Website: home-depot
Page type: order-tracking
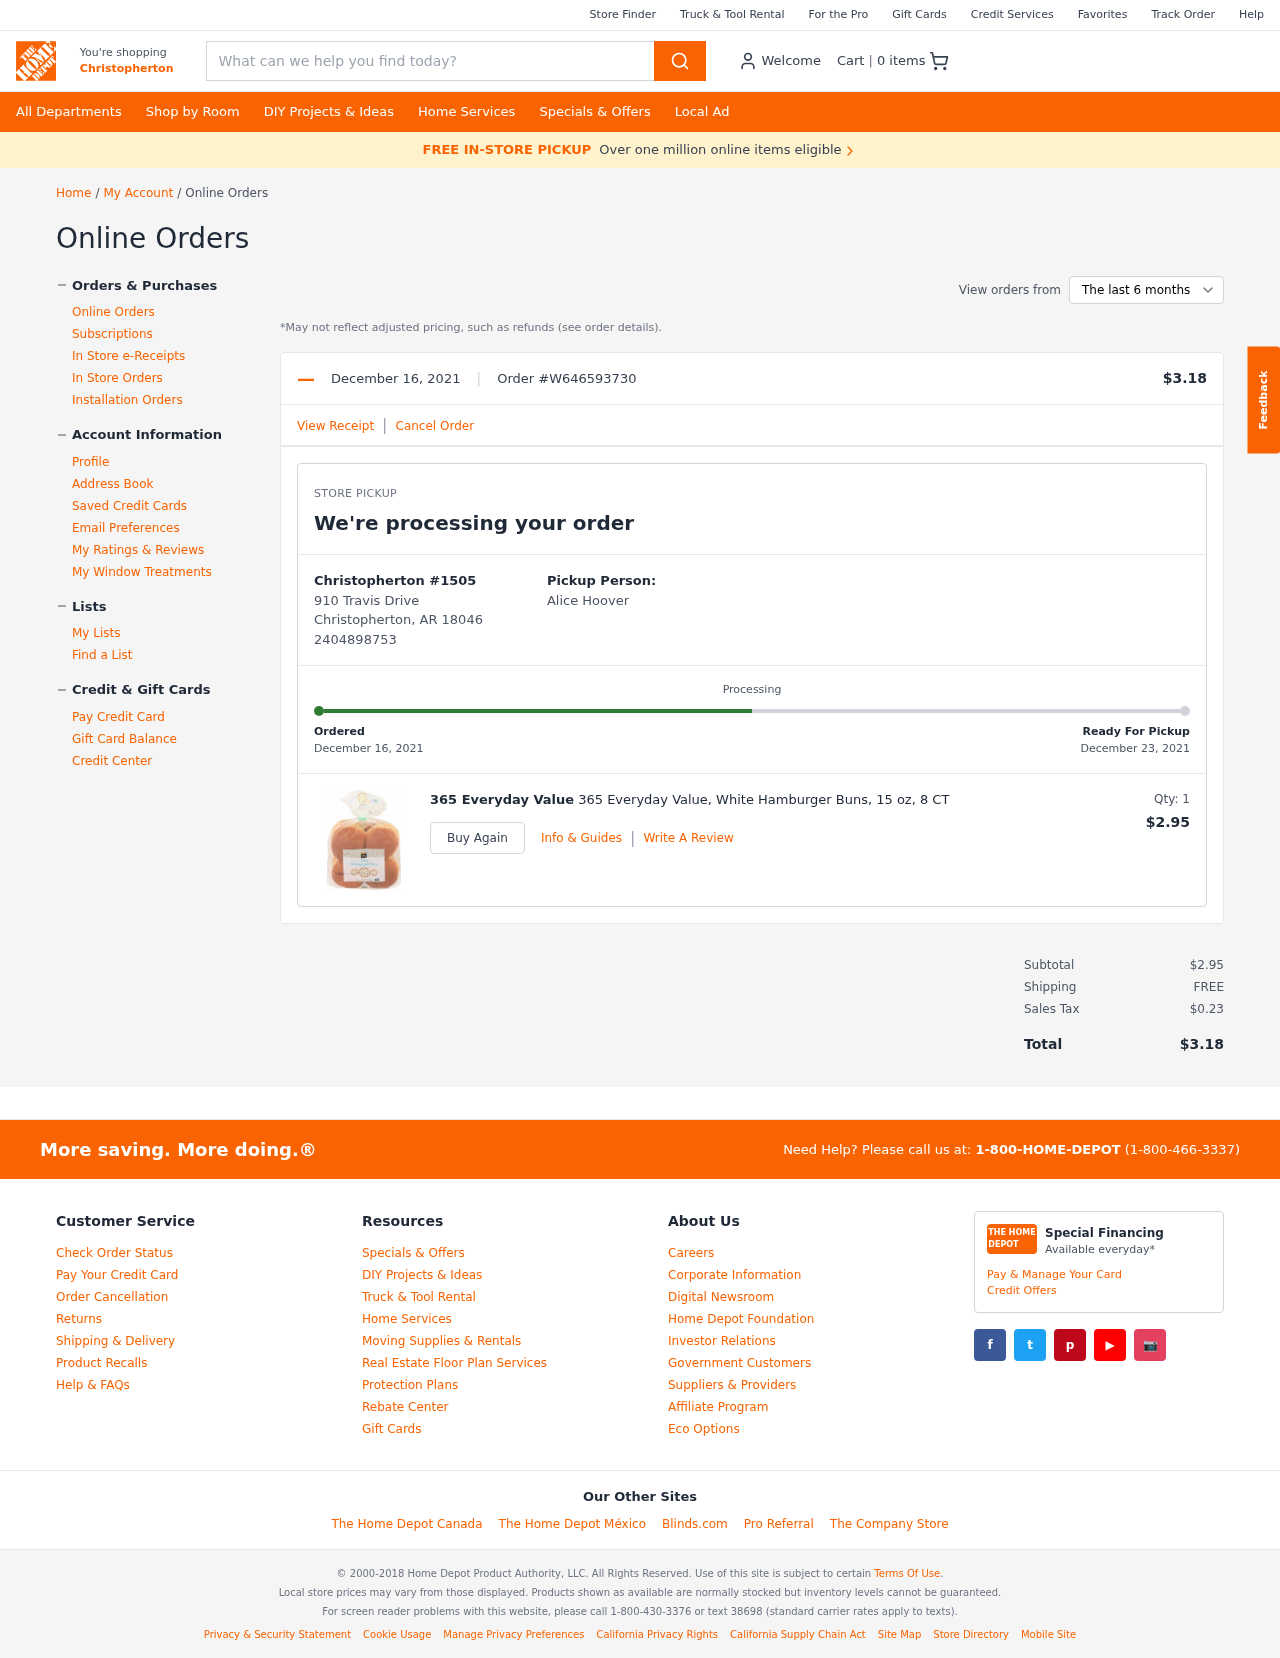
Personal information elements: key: PII_CITY
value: Christopherton
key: PII_FULLNAME
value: Alice Hoover
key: PII_LOCATION1_CITY
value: Christopherton
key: PII_LOCATION1_STREET
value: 910 Travis Drive
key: PII_LOCATION1_CITY_STATE_ZIP
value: Christopherton, AR 18046
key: PII_PHONE
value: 2404898753
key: PII_PHONE_LINE
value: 8753
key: PII_PHONE_SUFFIX
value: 8753
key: PII_PHONE2
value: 2404898753
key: PII_PHONE3
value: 2404898753
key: PII_PHONE_NUMERIC
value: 2404898753
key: PII_PHONE_LINE_NUMERIC
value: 8753
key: PII_PHONE_SUFFIX_NUMERIC
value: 8753
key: PII_PHONE2_NUMERIC
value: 2404898753
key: PII_PHONE3_NUMERIC
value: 2404898753
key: PII_PHONE_DIGITS
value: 2404898753
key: PII_PHONE_LAST4
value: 8753
Product elements: key: PRODUCT1_BRAND
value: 365 Everyday Value
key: PRODUCT1_NAME
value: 365 Everyday Value, White Hamburger Buns, 15 oz, 8 CT
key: PRODUCT1_PRICE
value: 2.95
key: PRODUCT1_QUANTITY
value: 1
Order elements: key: ORDER_NUM_ITEMS
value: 0
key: ORDER_DATE
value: December 16, 2021
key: ORDER_ID
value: W646593730
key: ORDER_TOTAL
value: $3.18
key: ORDER_DATE2
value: December 16, 2021
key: ORDER_DELIVERY_DATE
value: December 23, 2021
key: ORDER_SUBTOTAL
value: $2.95
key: ORDER_SHIPPING_COST
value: FREE
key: ORDER_TAX
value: $0.23
Search elements: key: HEADER_SEARCH
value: What can we help you find today?